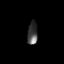
Tissue: lung
Cell type: Epithelial cells
Senescence score: 0.201
Nuclear area (px): 226
Mean DAPI intensity: 72.106